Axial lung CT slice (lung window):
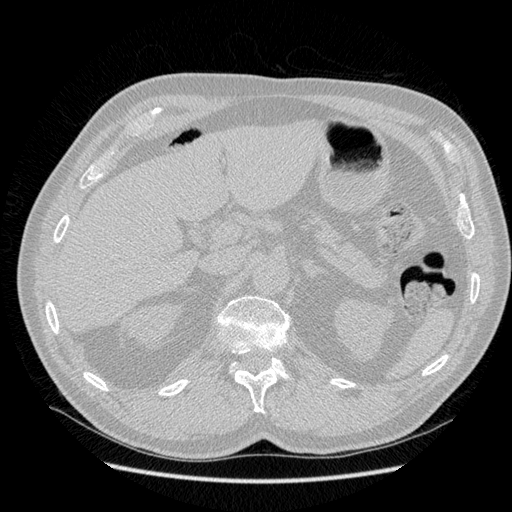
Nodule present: no